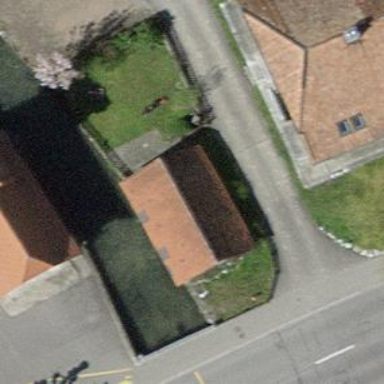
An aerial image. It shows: Shed.